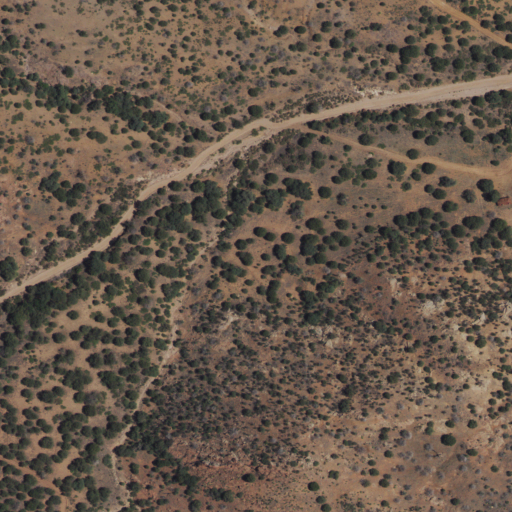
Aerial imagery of valley in New Mexico named Beasley Canyon containing shrub and evergreen forest